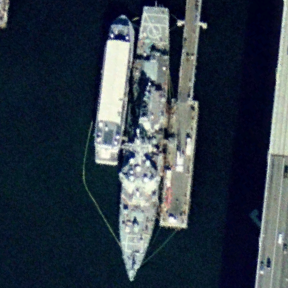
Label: destroyer